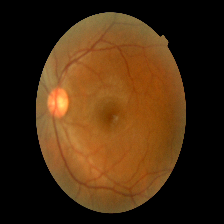
Diabetic retinopathy grade: Mild